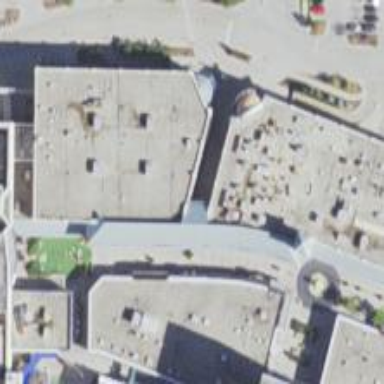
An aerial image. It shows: Retail building.